Question: I'm using this to allow the user to select and upload a file:
'''
<input id="fileInput" type="file" ng-file-select="onFileSelect($files)">
'''
This correctly show:

When user clicks 'Upload', I upload the file.
When the user clicks 'Remove', how do I clear out the file name?
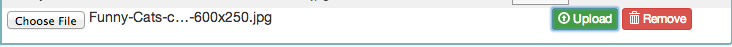
Answer: Simply clear the value of the file input element:
'''
document.getElementById('remove').addEventListener('click', function () {
document.getElementById('fileInput').value = ''
});
'''
Here's a <URL>